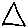
Label: triangle